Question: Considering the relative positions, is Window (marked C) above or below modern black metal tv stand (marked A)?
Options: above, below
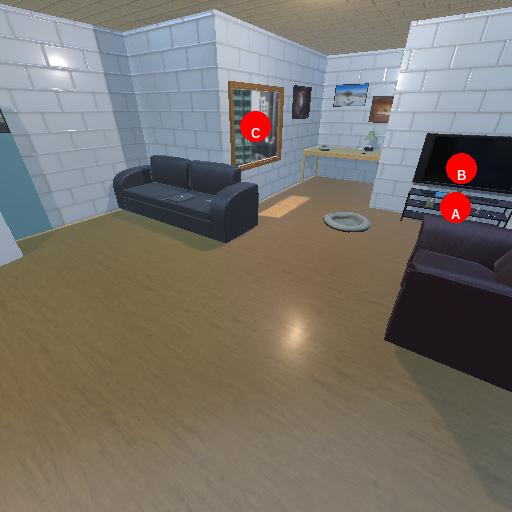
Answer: above